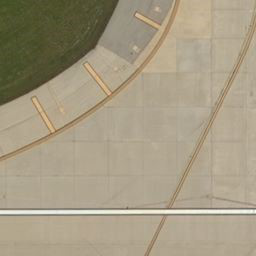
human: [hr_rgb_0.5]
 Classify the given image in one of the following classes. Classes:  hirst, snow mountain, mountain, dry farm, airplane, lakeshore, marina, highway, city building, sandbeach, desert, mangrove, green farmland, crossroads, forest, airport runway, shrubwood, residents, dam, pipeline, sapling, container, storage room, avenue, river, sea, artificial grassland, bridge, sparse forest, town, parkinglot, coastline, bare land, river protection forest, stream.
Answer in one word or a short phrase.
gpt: airport runway